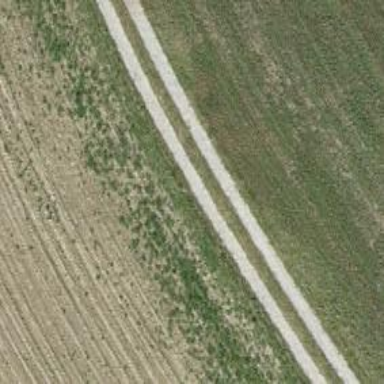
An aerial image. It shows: Track road with grade3 tracktype.